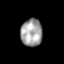
Tissue: skin
Cell type: Fibroblasts
Senescence score: 0.7198
Nuclear area (px): 574
Mean DAPI intensity: 162.965